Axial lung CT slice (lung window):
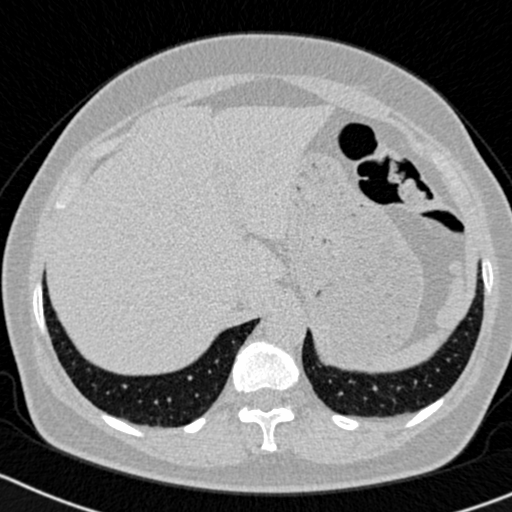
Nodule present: no